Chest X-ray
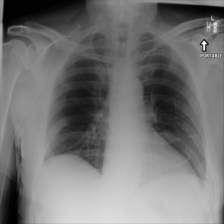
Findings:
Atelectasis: negative
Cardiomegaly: negative
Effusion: negative
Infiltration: negative
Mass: negative
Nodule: negative
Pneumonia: negative
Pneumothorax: negative
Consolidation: negative
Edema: negative
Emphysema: negative
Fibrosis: negative
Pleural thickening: negative
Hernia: negative